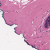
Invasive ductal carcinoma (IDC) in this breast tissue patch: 0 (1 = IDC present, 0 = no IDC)